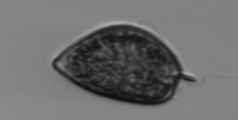
Label: Prorocentrum_micans